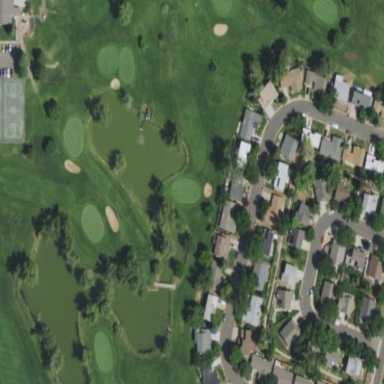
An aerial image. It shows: Golf course surrounded by greenery.